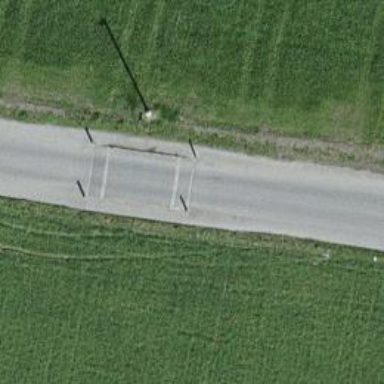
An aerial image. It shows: Traffic calming hump on the road.